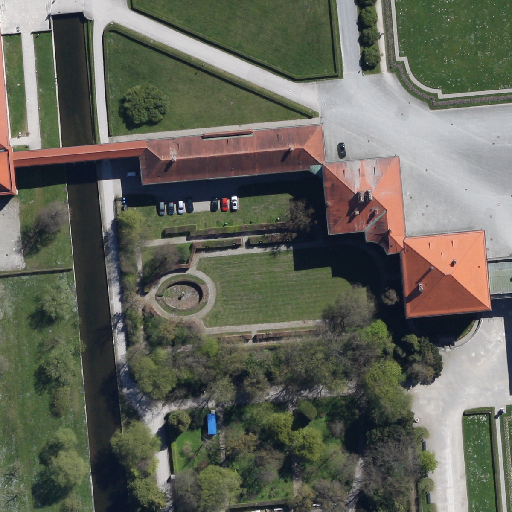
Referring expression: sidewalk